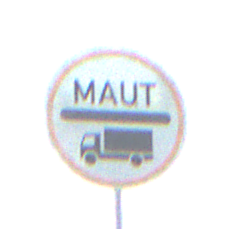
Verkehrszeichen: Mautpflicht
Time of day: SunriseSunset
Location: Outdoor (Nature)
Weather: PartlyCloudy
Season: NotSpecified
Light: Natural